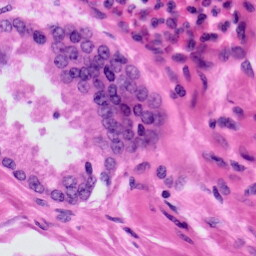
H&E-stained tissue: Prostate